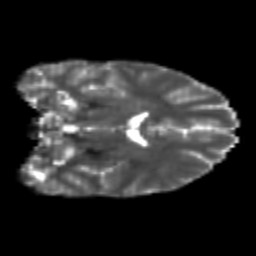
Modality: T2w
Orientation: coronal
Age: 23
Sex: male
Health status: healthy
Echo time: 0.074 s